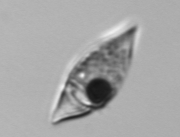
Label: Amphidinium